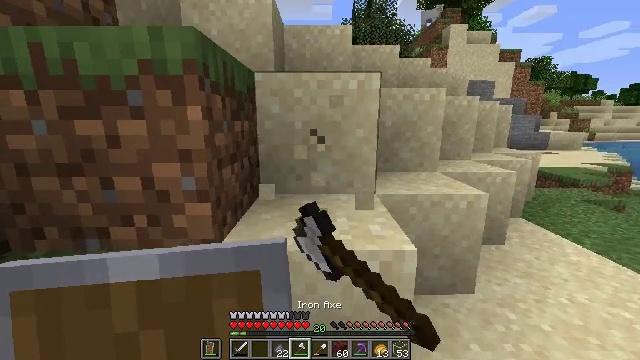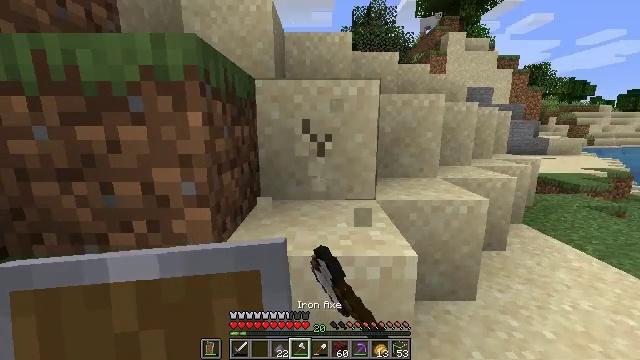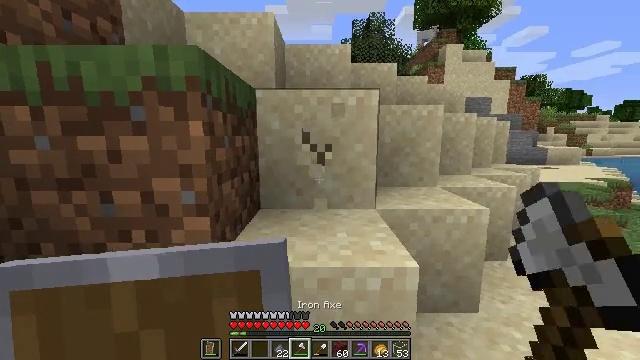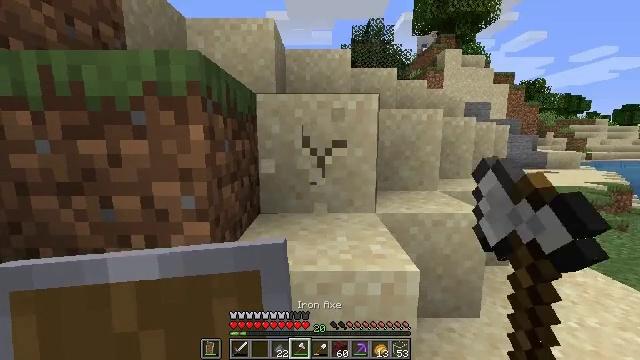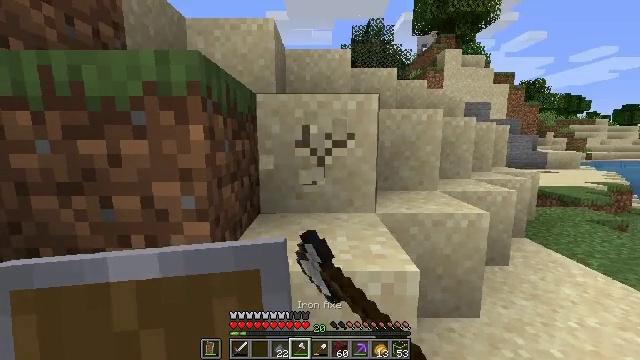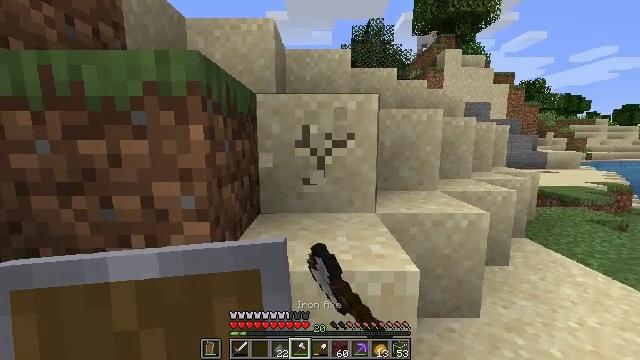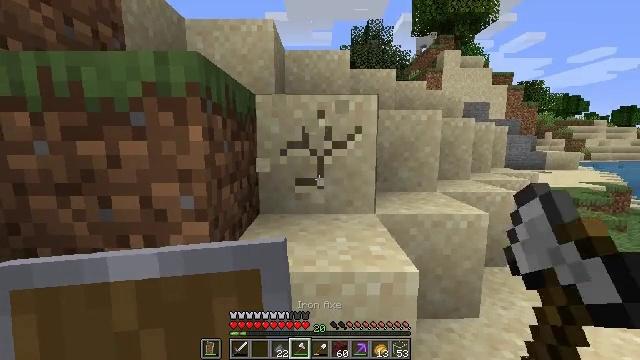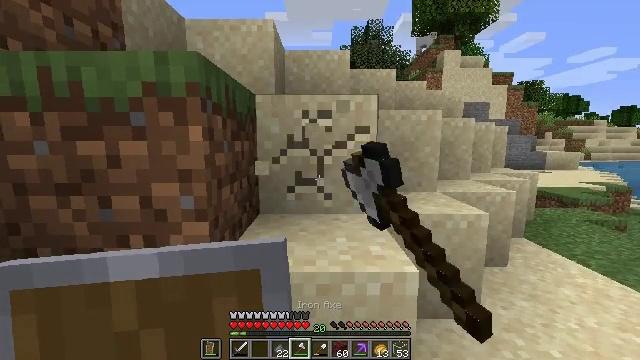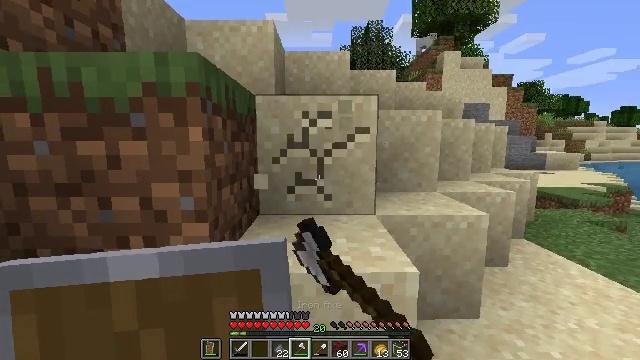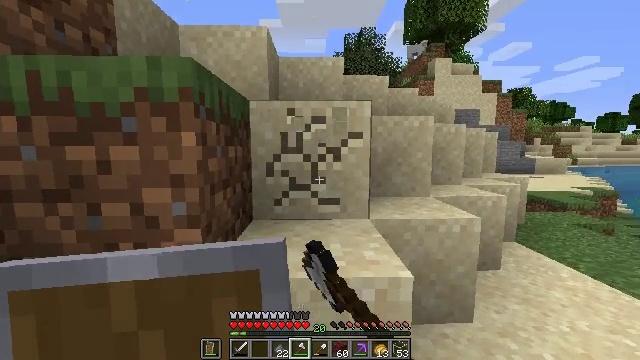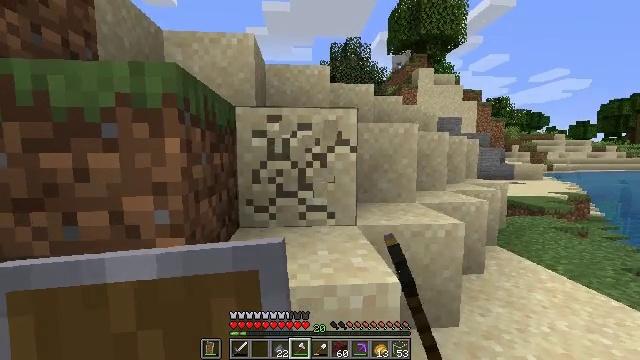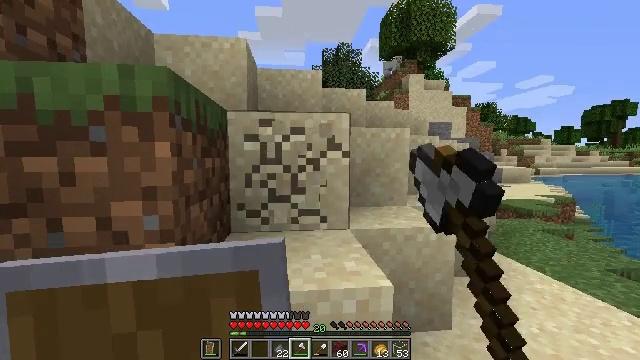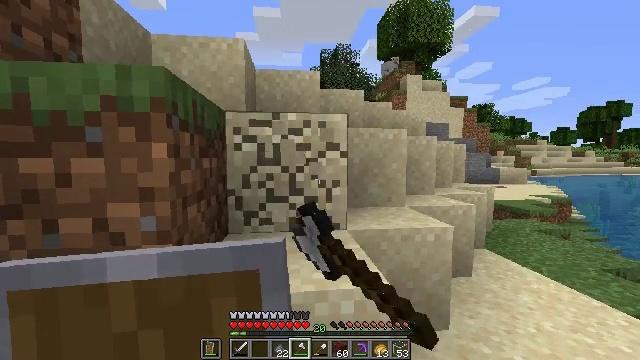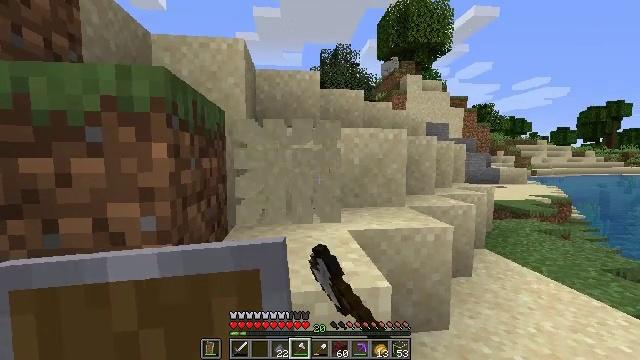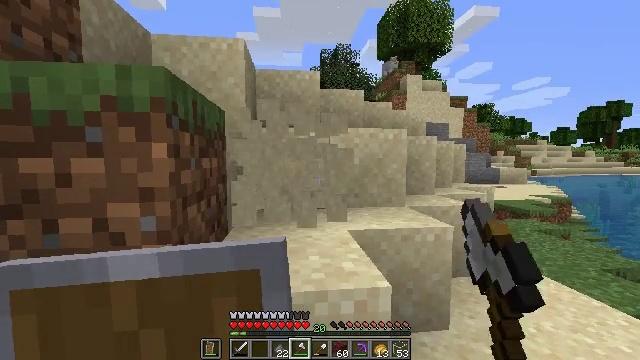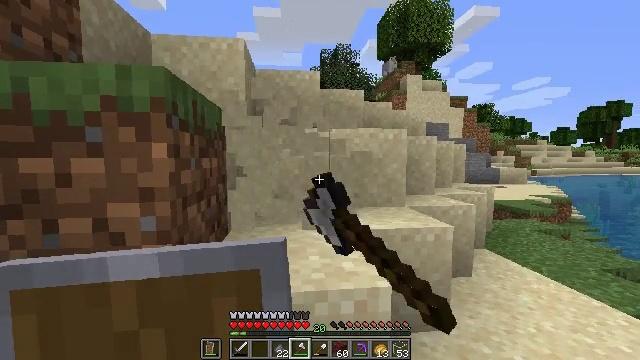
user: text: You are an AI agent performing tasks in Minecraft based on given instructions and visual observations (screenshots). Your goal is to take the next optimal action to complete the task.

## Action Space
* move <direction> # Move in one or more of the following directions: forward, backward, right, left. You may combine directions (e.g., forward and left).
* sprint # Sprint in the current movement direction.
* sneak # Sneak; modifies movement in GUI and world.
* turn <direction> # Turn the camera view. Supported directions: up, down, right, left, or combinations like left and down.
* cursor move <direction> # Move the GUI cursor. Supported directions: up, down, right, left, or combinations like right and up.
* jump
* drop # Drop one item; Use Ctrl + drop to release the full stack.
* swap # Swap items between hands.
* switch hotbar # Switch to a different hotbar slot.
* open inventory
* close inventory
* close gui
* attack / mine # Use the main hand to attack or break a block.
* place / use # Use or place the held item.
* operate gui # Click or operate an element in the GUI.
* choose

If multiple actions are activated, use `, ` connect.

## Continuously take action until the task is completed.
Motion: motion action
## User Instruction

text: Collect sand to make glass.
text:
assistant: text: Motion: turn up, attack / mine
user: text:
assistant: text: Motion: turn up, attack / mine
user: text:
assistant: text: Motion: attack / mine
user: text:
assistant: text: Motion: attack / mine
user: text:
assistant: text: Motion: attack / mine
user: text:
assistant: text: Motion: attack / mine
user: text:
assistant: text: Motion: attack / mine
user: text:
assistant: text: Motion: attack / mine
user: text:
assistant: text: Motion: turn right and up, attack / mine
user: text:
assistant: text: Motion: turn right and up, attack / mine
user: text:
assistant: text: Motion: turn right, attack / mine
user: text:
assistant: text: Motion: attack / mine
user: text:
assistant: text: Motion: attack / mine
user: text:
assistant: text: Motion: attack / mine
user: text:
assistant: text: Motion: no_op
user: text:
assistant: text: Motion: no_op
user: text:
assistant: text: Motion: no_op
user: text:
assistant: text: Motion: no_op